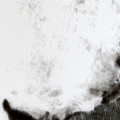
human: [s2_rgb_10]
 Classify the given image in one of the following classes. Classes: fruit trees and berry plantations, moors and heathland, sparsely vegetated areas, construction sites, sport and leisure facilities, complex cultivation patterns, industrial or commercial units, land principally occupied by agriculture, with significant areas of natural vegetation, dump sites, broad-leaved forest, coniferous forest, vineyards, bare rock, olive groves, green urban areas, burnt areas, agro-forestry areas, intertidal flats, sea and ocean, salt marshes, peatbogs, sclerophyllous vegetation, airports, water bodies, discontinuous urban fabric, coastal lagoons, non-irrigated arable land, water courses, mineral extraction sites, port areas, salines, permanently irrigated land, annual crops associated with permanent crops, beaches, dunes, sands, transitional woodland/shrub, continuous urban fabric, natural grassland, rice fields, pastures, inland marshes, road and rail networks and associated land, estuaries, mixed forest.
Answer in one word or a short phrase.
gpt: coniferous forest, peatbogs